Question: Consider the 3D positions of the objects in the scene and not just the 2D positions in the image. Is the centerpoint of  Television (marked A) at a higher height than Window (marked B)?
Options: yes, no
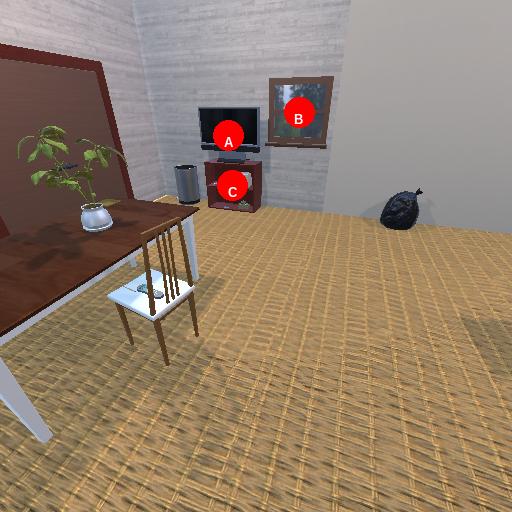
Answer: yes